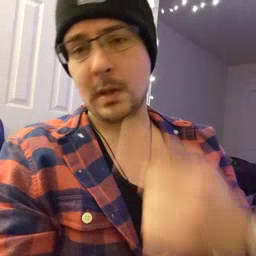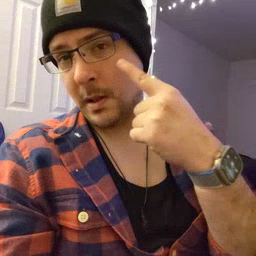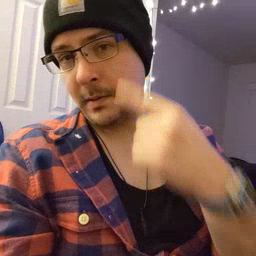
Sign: eye